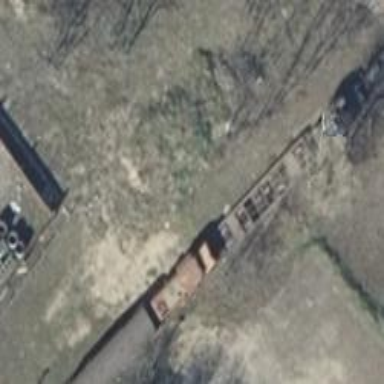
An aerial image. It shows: Railway switch.